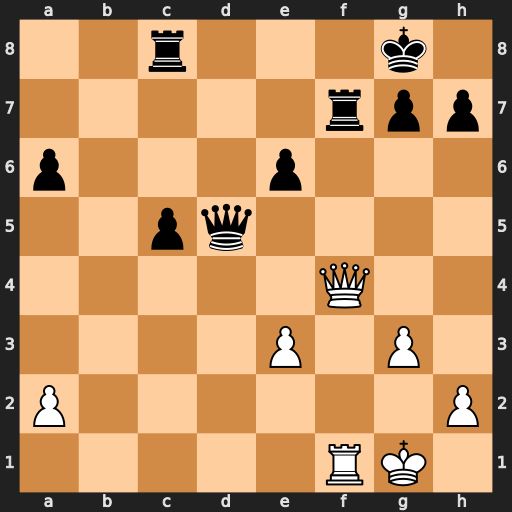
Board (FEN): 2r3k1/5rpp/p3p3/2pq4/5Q2/4P1P1/P6P/5RK1
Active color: w
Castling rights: -
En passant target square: -
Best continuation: Qxf7+ Kh8 Qf8+ Rxf8 Rxf8#